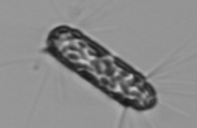
Label: Corethron_hystrix